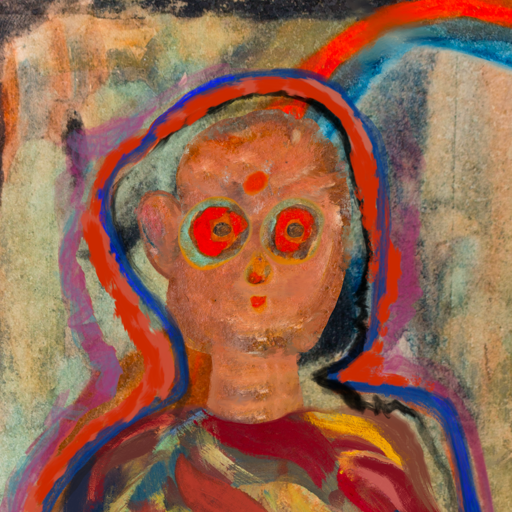
Background: Childish, Head And Neck Front: Boggyland, Face Front: Sisters, Bust: Mother_And_Son_Son, Hair Front: Experience, Head Accessory: Blank, Second Necklace: Blank, Necklace: Blank, Baby: Blank